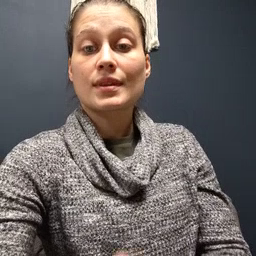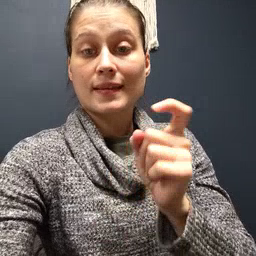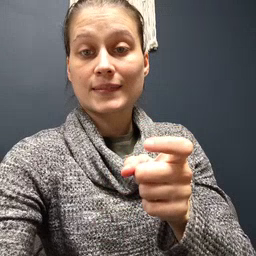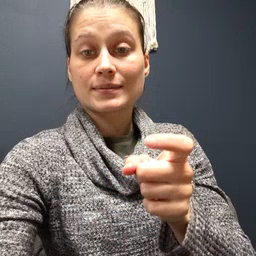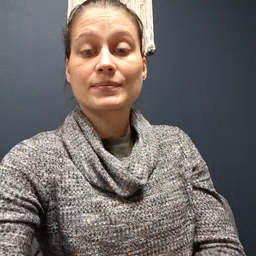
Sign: gift